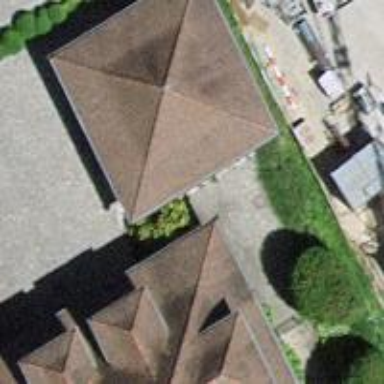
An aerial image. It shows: Garage.